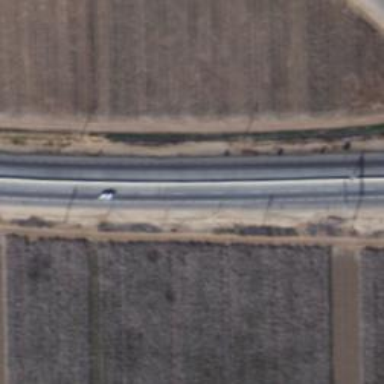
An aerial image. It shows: Asphalt road classified as trunk highway.